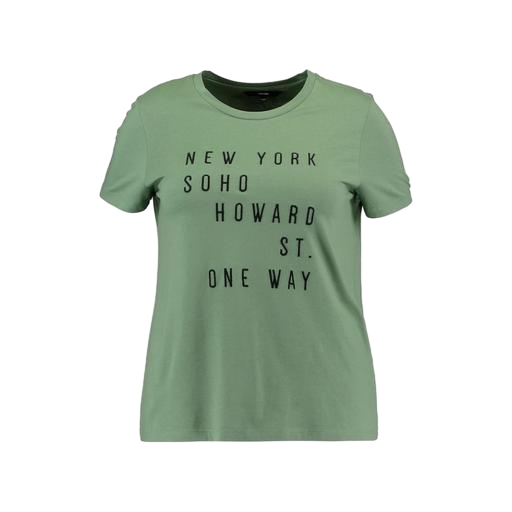
new york graphic tee, ny t shirt, blue plus size printed t-shirt only macy, white background